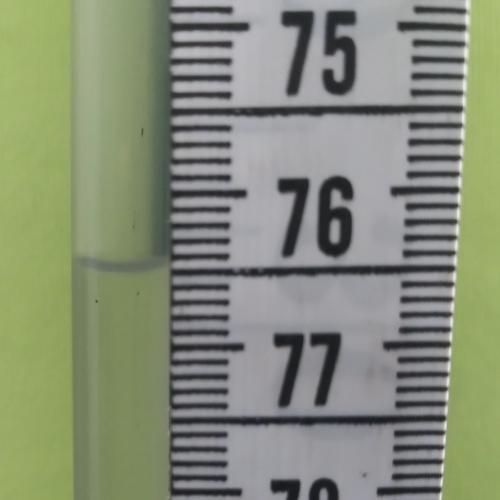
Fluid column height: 76.5 cm